The plot shows how the frequency content of a rotor-rig vibration signal evolves over time (STFT spectrogram). Diagnose the rotating machine from this image, choosing from: normal, misalignment, unbalance, looseness.
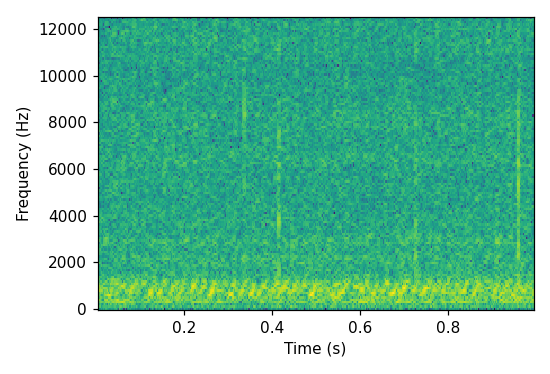
Answer: normal